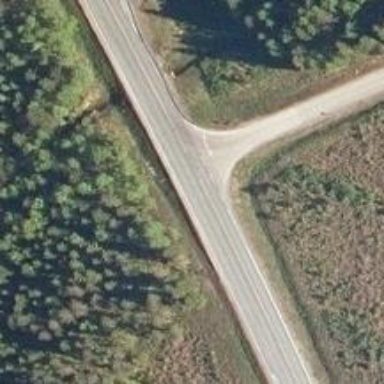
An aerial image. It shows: Asphalt road designated as trunk highway.